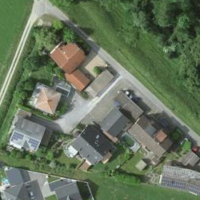
EUNIS habitat code: 55
Species observed at this site:
Ajuga reptans
Prunus padus